Aerial crown-view tile of a tropical tree (Barro Colorado Island, Panama), acquired 20250217:
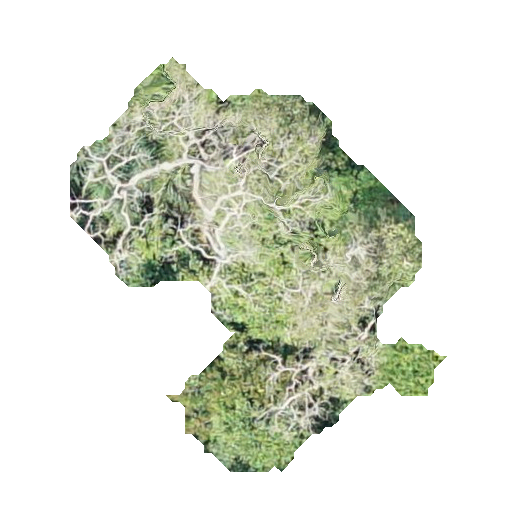
Species: Platypodium elegans
GBIF accepted scientific name: Platypodium elegans
Crown area: 125.161 m²